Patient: sex F, age 26
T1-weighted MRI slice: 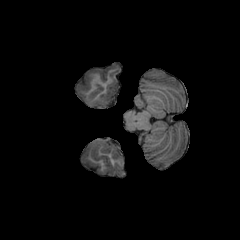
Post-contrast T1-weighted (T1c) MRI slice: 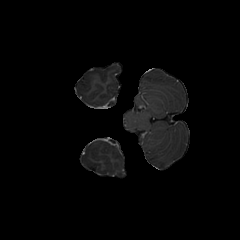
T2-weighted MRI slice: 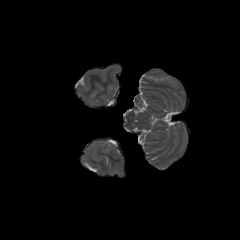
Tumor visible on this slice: no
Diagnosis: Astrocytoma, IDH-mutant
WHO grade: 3